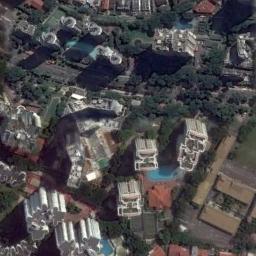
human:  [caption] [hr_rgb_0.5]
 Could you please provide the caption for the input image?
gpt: The commercial area is consist of many buildings next to the trees .

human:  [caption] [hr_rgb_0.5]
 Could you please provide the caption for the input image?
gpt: The houses were arranged in disorder .

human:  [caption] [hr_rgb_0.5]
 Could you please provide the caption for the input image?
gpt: A commercial area with lots of high-rise buildings is surrounded by some trees and some pools are also in the commercial area .

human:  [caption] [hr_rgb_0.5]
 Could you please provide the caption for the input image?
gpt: In a business district there are many dense tall buildings and several roads and many trees and lakes .

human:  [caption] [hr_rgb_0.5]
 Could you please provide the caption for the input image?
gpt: There are many buildings and green trees on a commercial area .